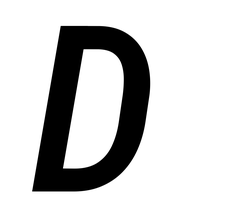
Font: Roboto-Italic_Condensed_Medium_Italic